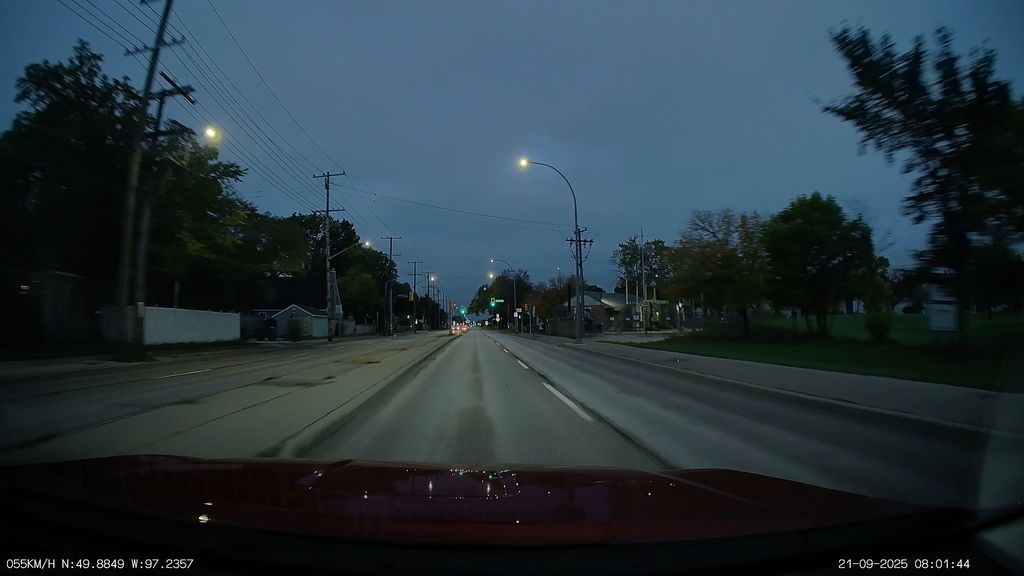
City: winnipeg